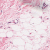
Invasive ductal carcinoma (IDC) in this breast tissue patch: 0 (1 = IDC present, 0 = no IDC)